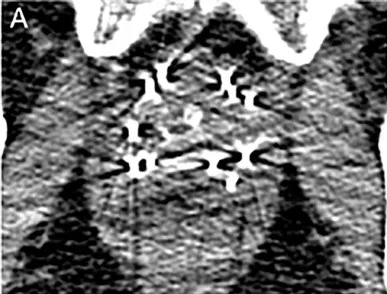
Day 0 non-contrast CT scan for postoperative dosimetry following low-dose-rate brachytherapy with placement of a standard SpaceOAR.
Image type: radiology (ct)